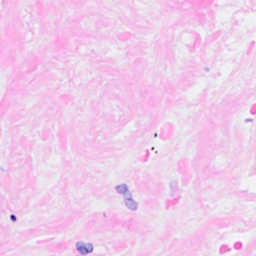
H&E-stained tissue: Breast